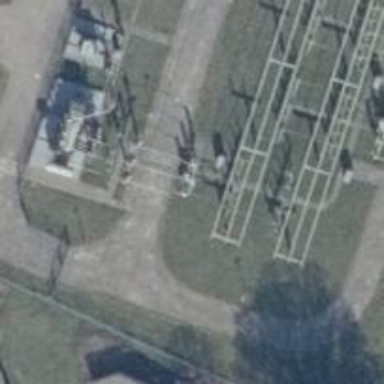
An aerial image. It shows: Transformer line with 3 cables.